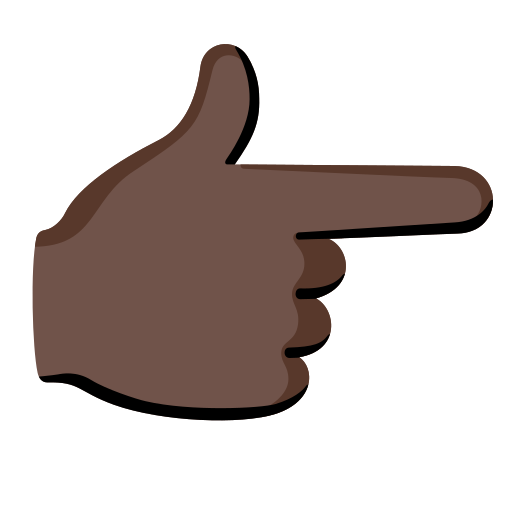
Emoji: 👉🏿